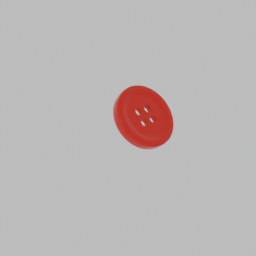
Label: people